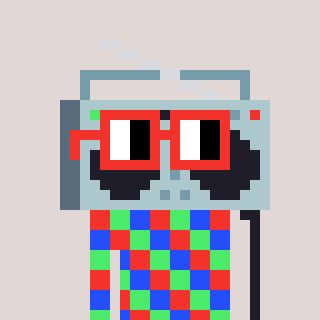
a pixel art character with square red glasses, a boombox-shaped head and a purple-colored body on a warm background